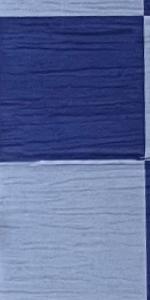
Label: Empty